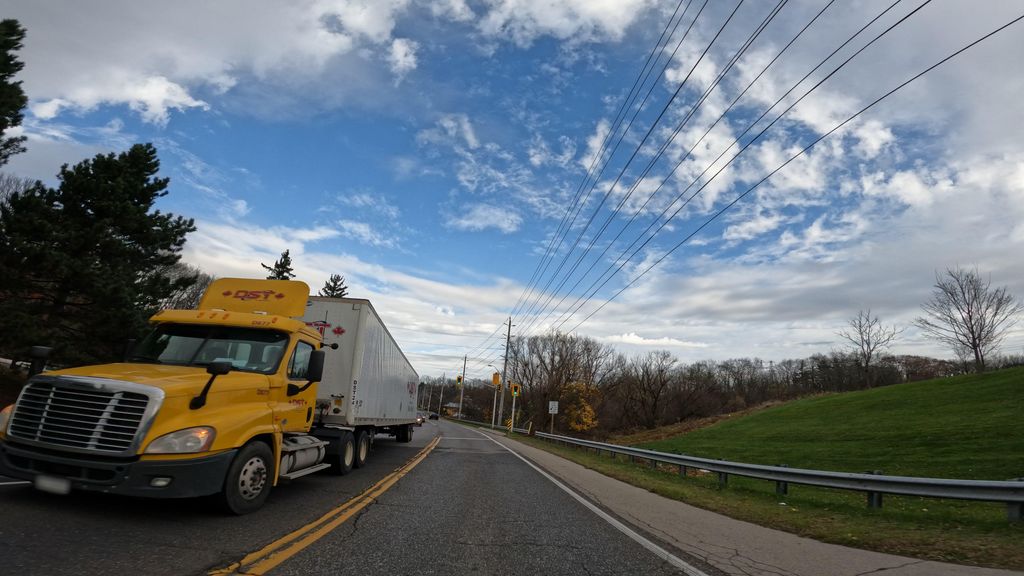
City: hamilton